Field crop: maize
Growth stage: 2
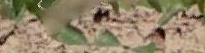
Species: maize